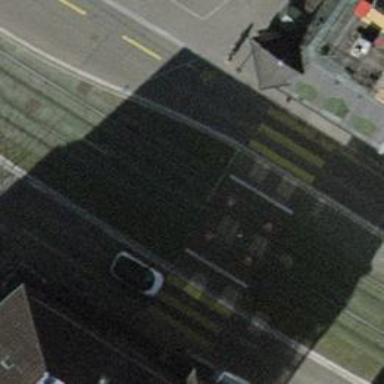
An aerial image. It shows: Tram crossing on the railway.